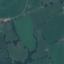
Land use / land cover class: Pasture